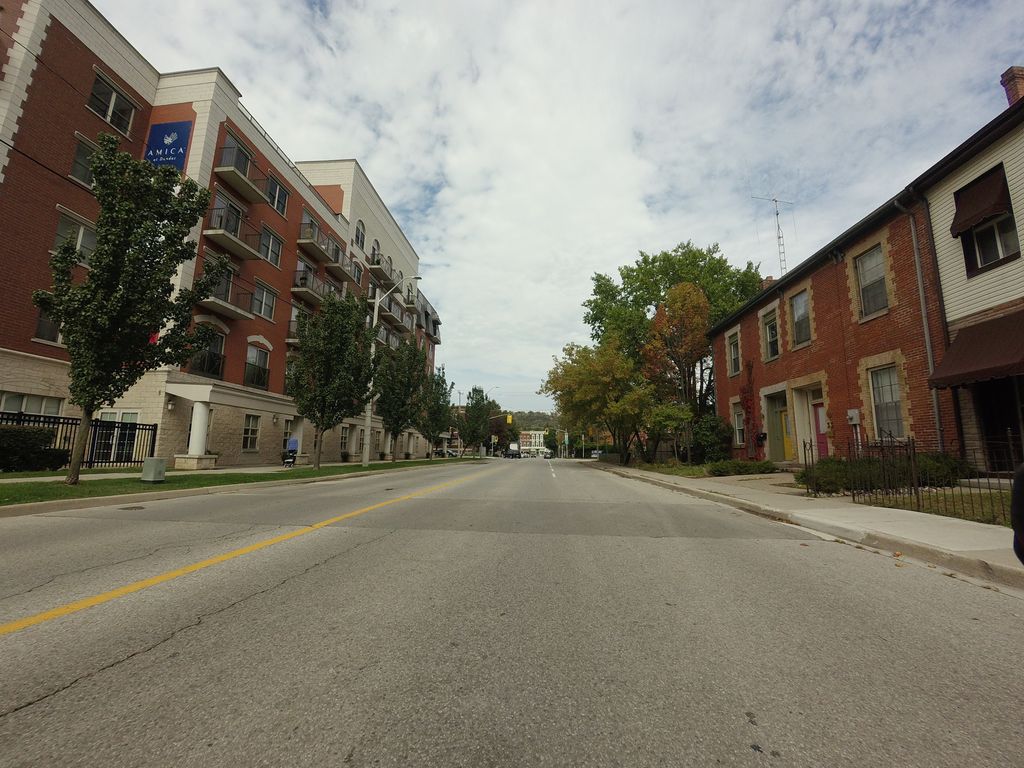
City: hamilton